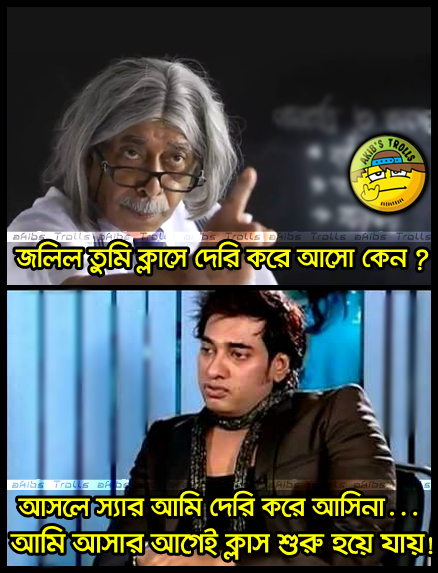
Caption: জলিল তুমি ক্লাসে দেরি করে আসো কেন? আসলে স্যার আমি দেরি করে আসিনা...  আমি আসার আগেই ক্লাস শুরু হয়ে যায়!
Label: non-hate